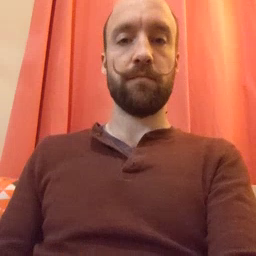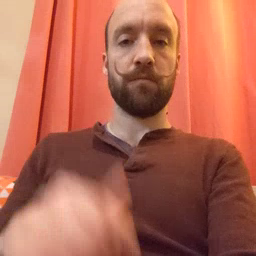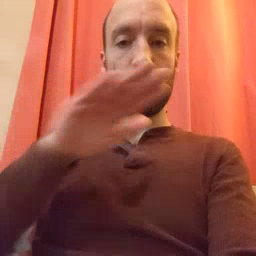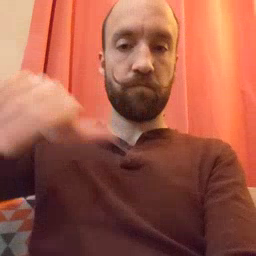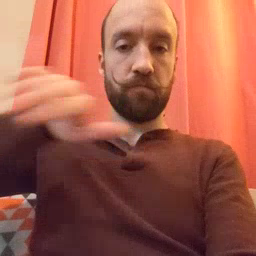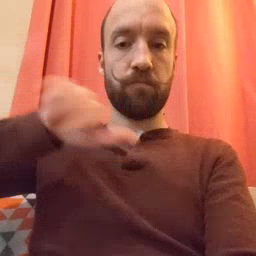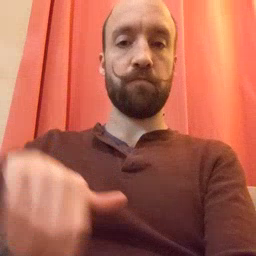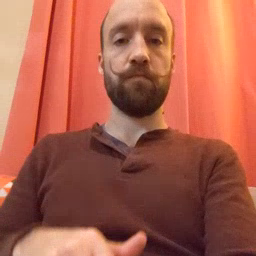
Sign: pool